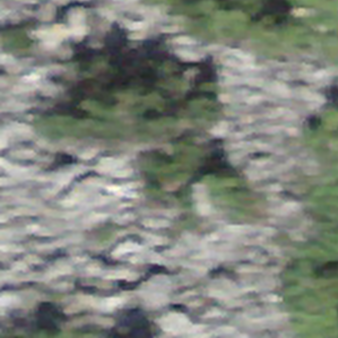
Label: bouldering_area